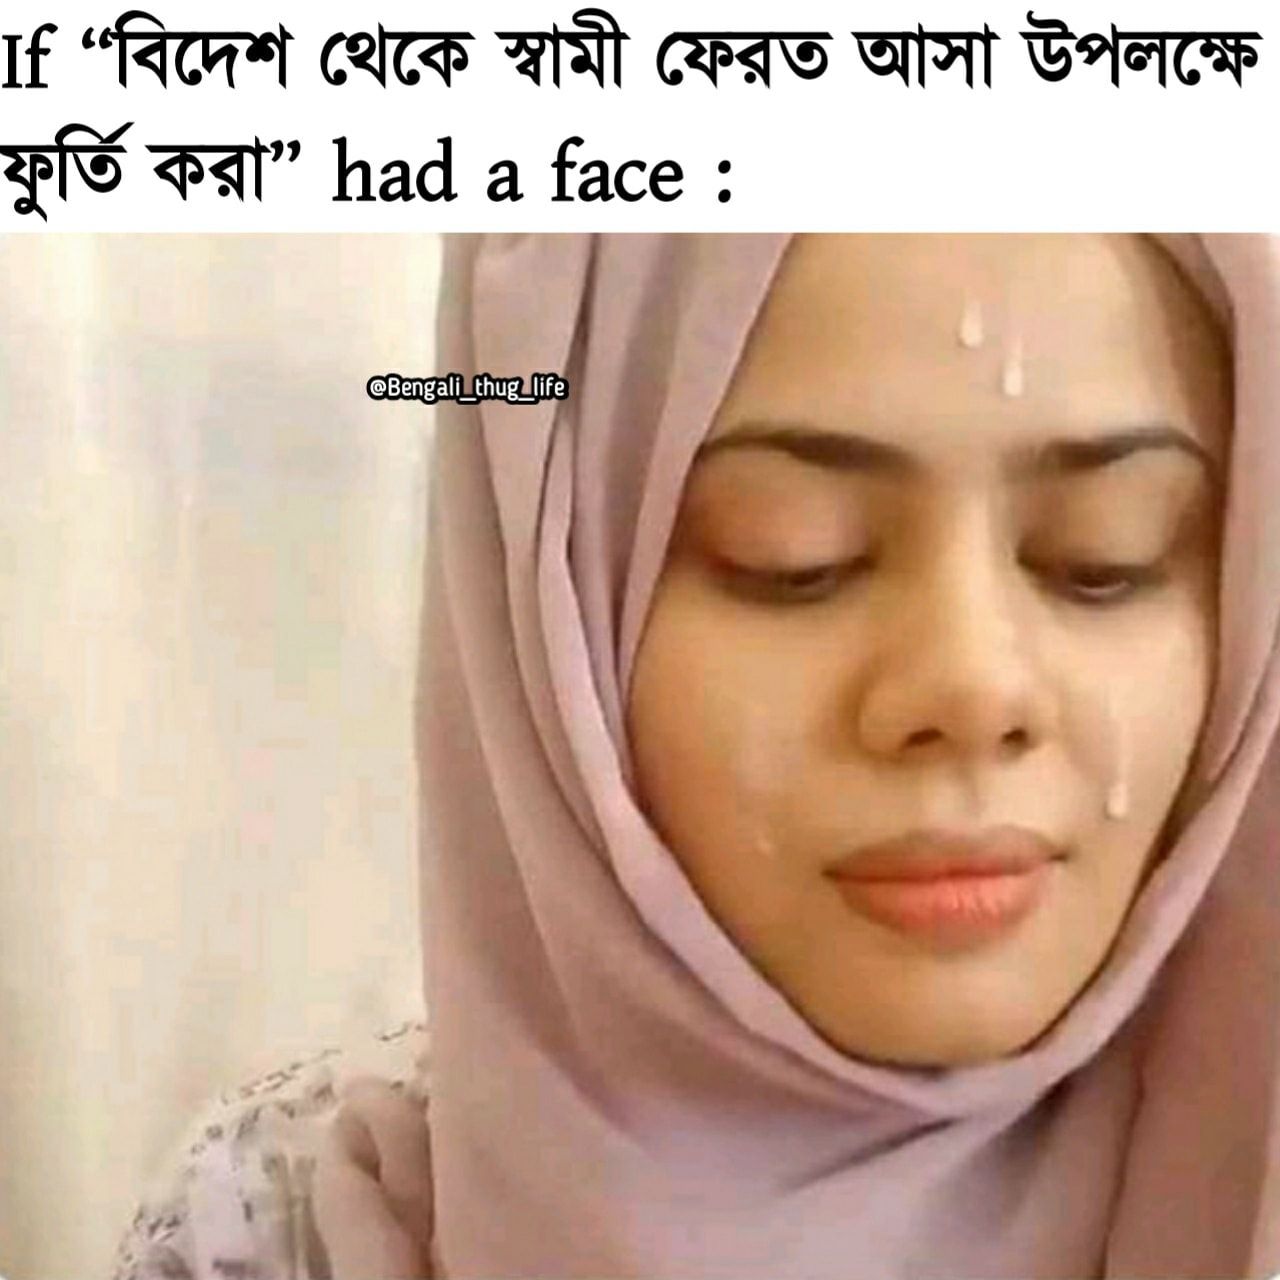
Text: If "বিদেশ থেকে স্বামী ফেরত আস উপলক্ষ্যে ফুর্তি করা" had a face :
Label: Hate
Hate category: Personal Offence
Targeted group: Individual